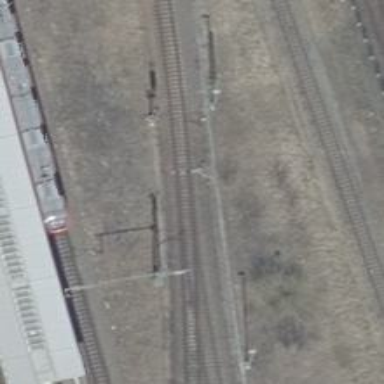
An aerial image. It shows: Railway switch with the turnout on the left side.